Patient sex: M
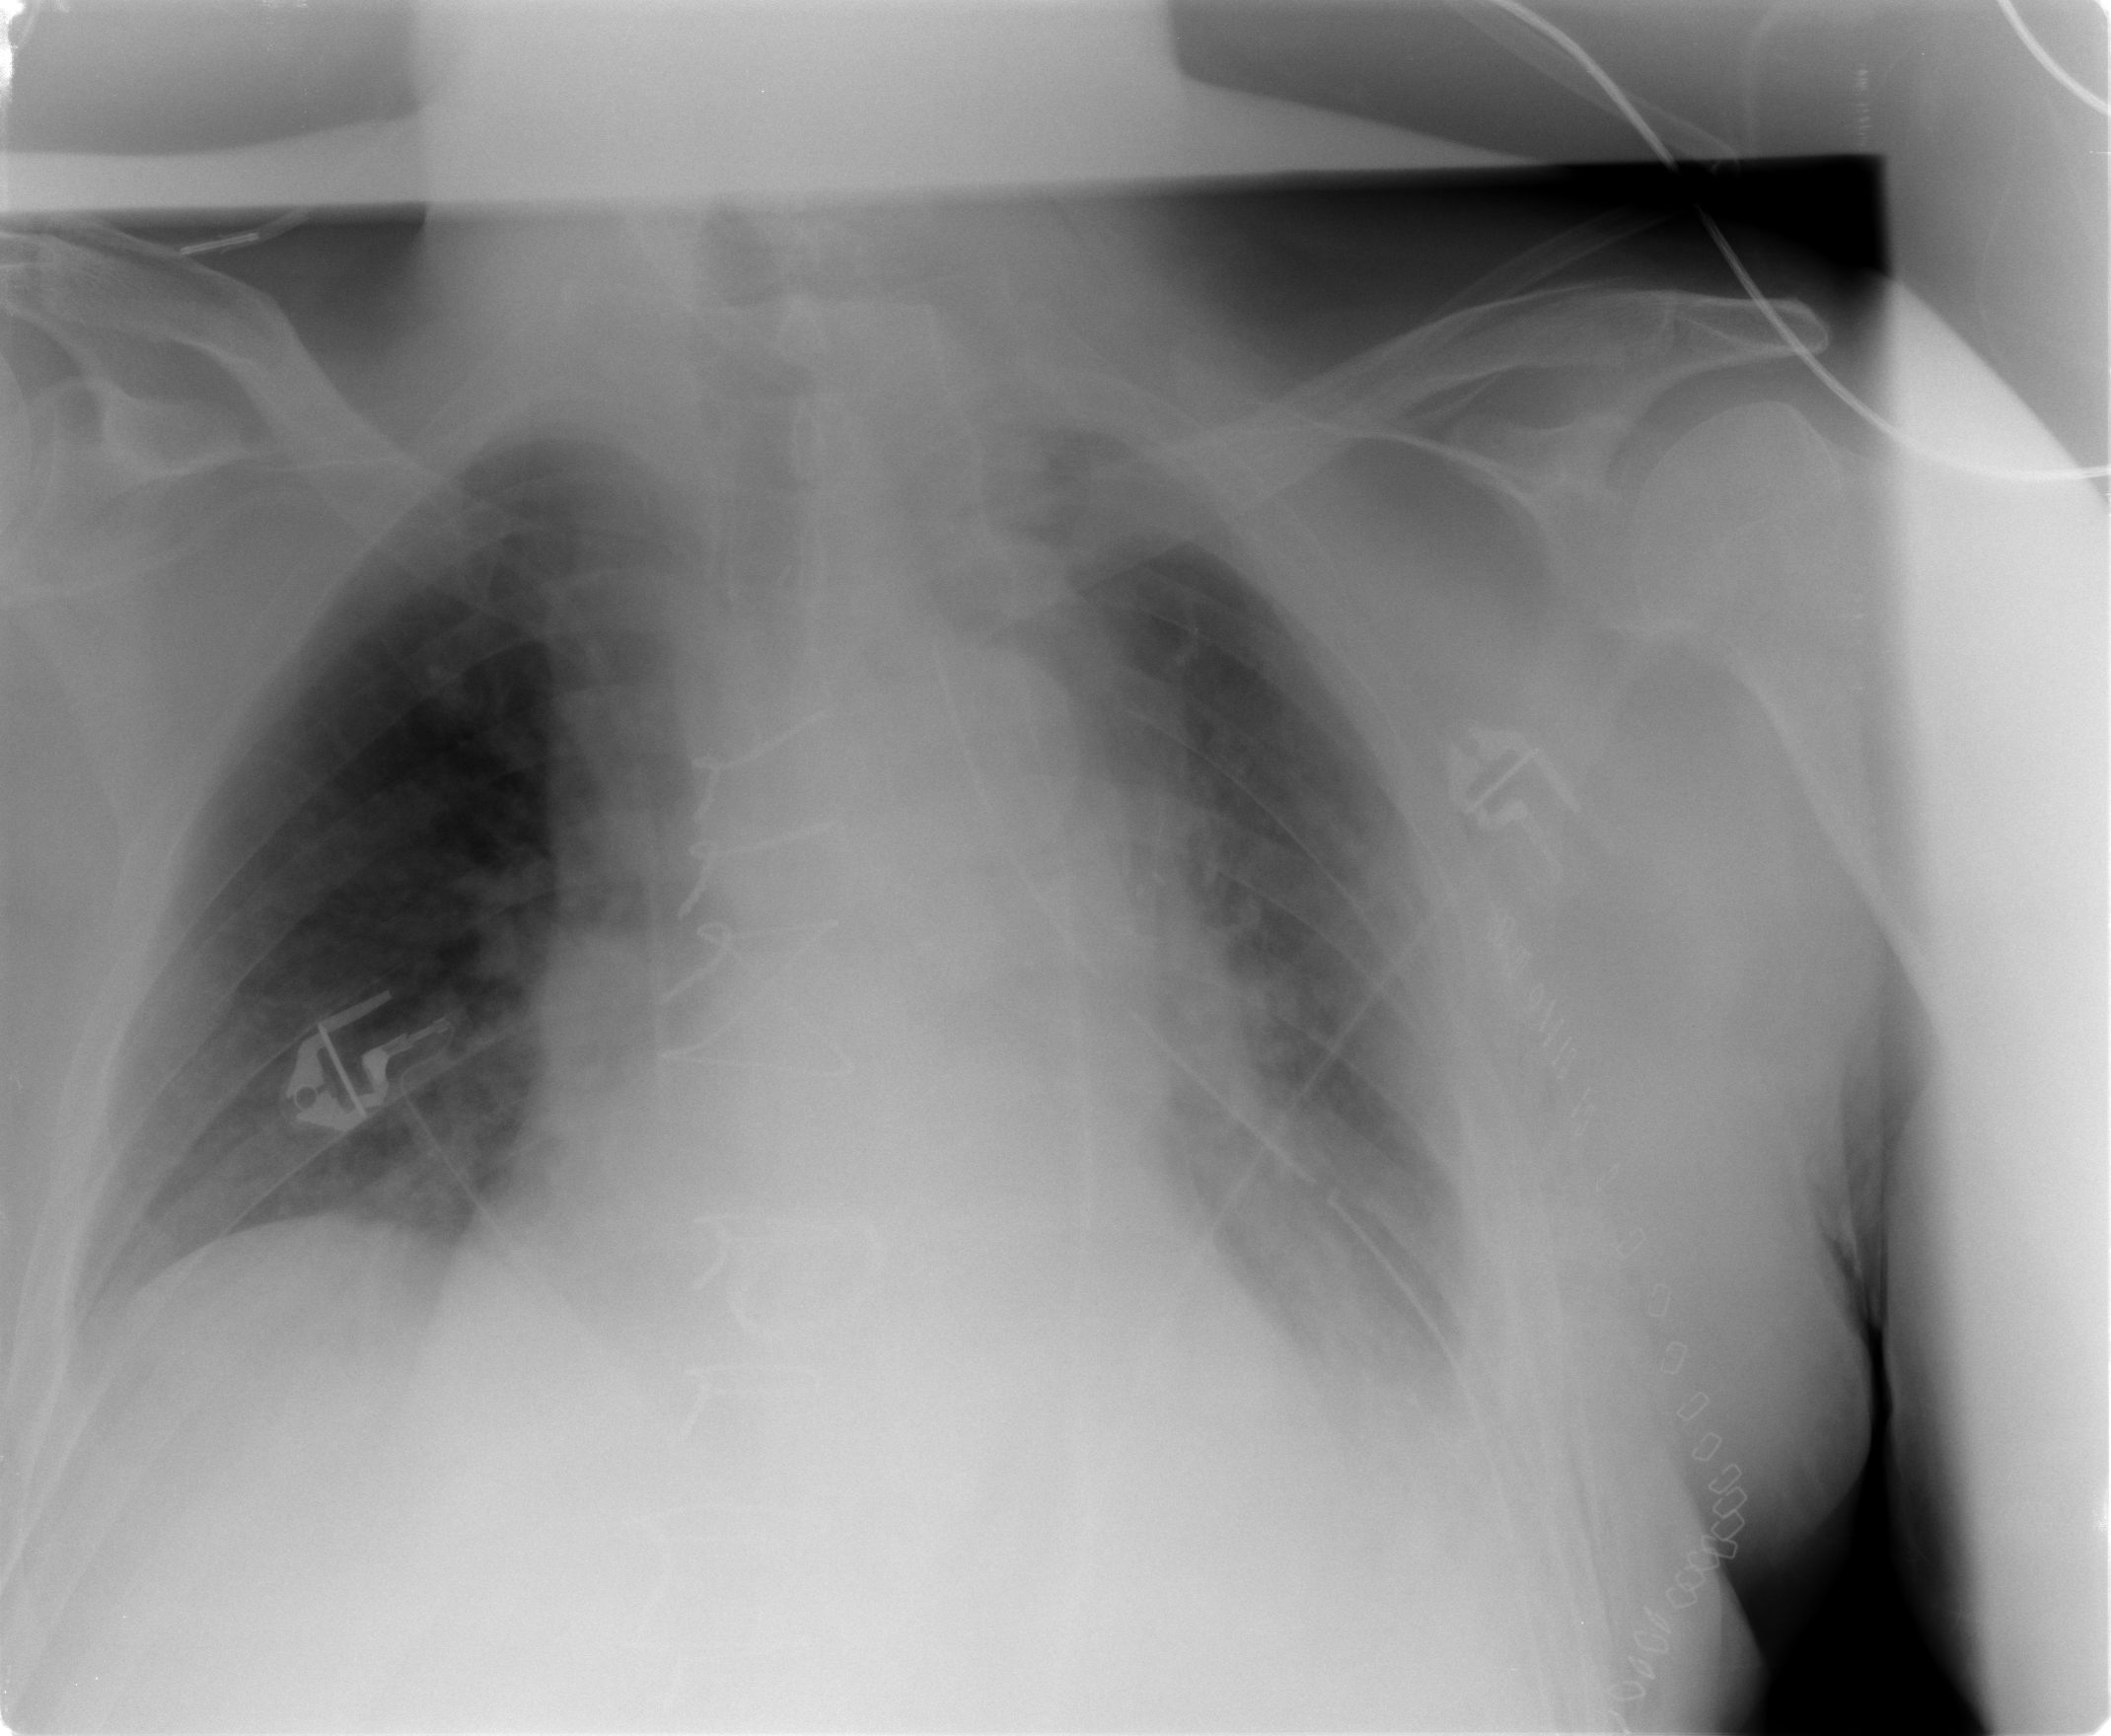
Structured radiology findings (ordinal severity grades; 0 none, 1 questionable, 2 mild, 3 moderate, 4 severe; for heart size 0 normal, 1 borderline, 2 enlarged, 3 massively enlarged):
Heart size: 2
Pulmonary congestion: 0
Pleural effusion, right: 0
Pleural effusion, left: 2
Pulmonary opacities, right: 0
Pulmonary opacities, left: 0
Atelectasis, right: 0
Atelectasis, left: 2